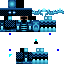
A male skeleton skin with dark skin, wearing brown helmet dressed in a blue armor chest and blue pants, featuring a closed mouth.